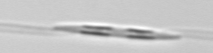
Label: Pseudo-nitzschia